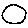
Label: circle